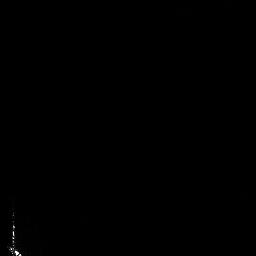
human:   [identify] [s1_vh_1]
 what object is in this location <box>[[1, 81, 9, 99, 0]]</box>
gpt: <ref>1 medium ship at the bottom left</ref>